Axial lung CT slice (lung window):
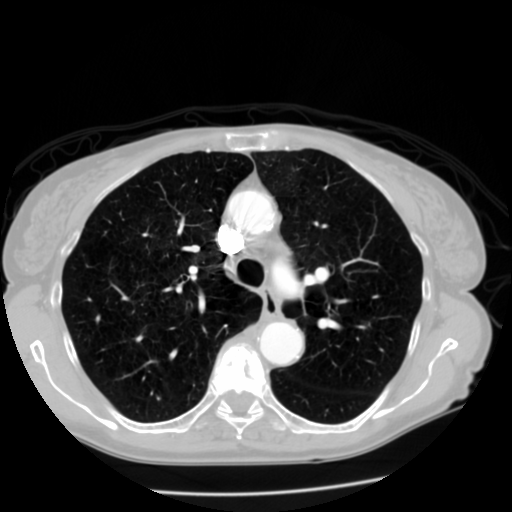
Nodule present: no